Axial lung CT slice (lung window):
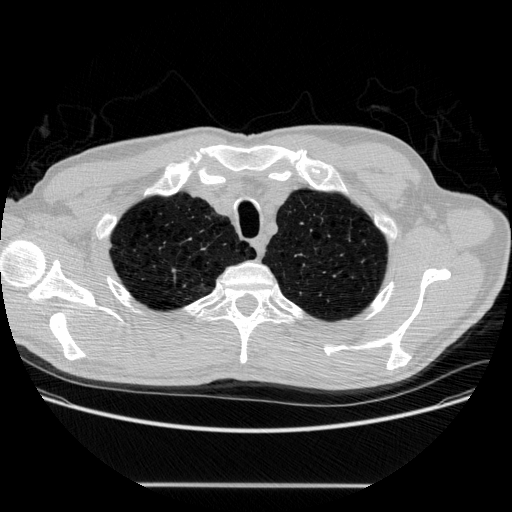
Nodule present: no